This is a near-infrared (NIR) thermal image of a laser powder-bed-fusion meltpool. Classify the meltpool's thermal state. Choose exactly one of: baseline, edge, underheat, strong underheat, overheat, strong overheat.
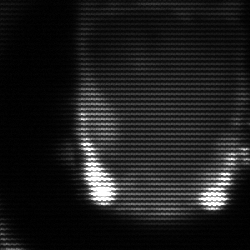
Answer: baseline